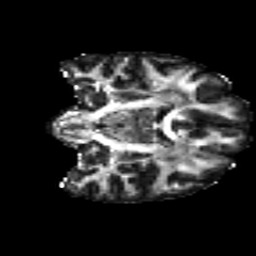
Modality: FA
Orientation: coronal
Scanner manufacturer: siemens
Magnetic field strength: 3 T
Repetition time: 4.16 s
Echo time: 0.0806 s